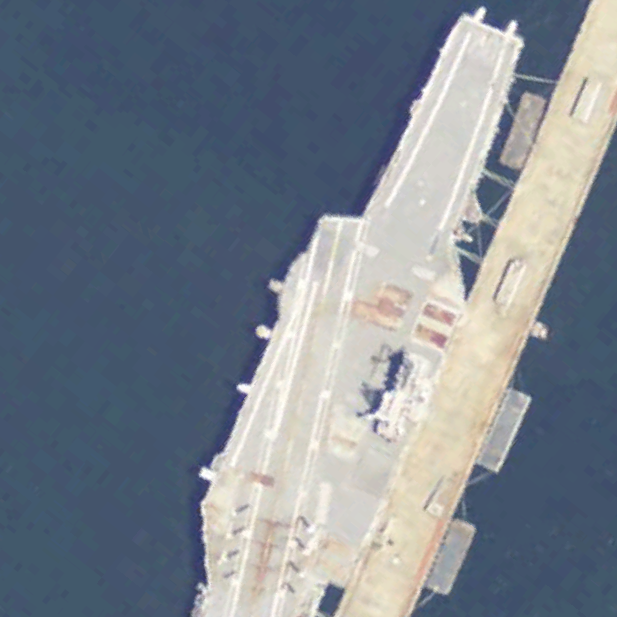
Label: aircraft_carrier